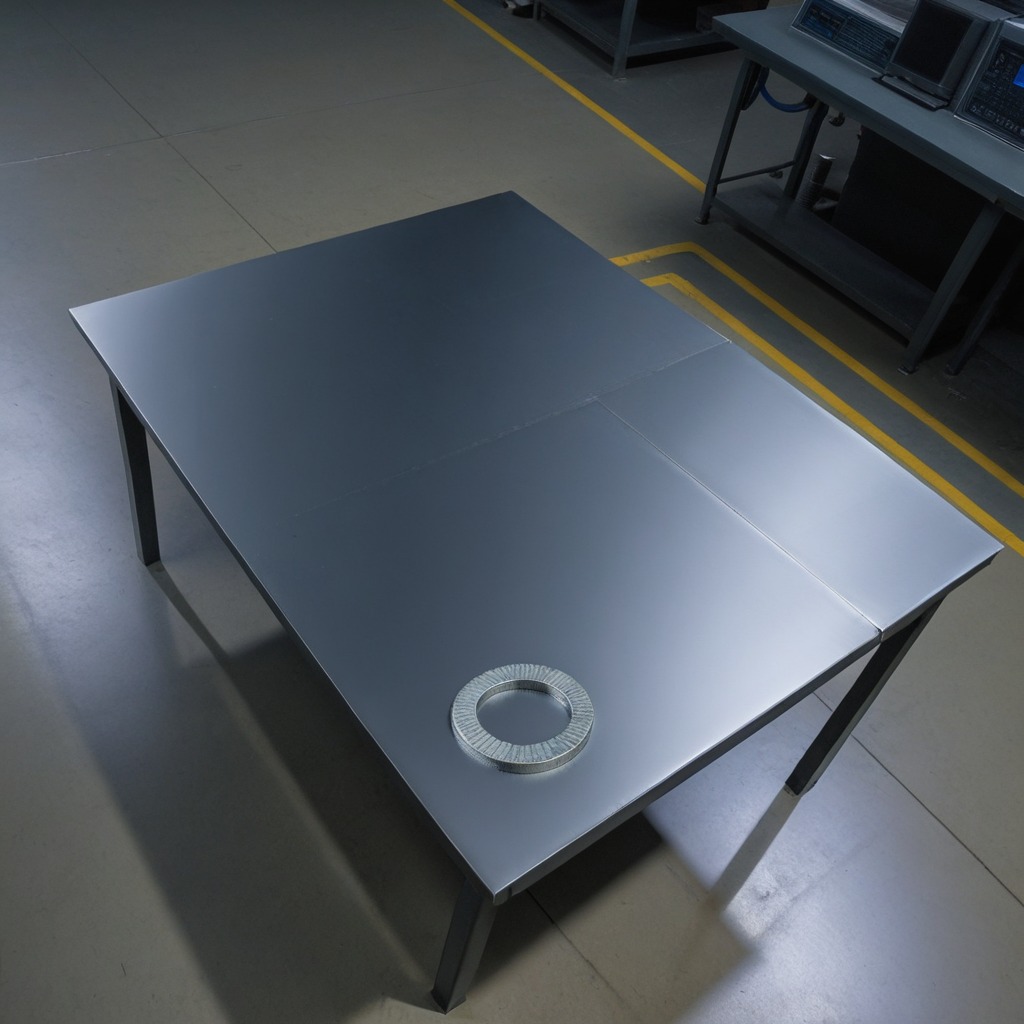
A flat metal washer is lying on the tabletop.